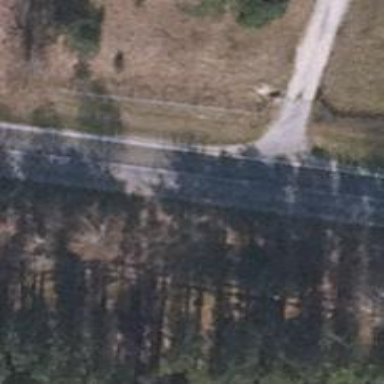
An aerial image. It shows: Primary road with asphalt surface.